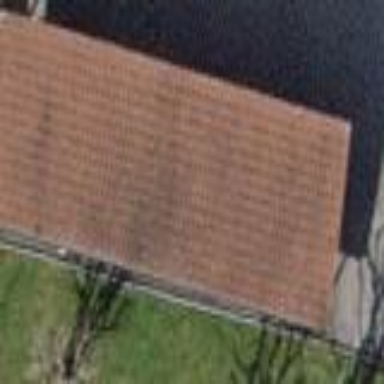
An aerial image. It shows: View of roof of building.